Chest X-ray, AP view. Patient: 63 years old, sex M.
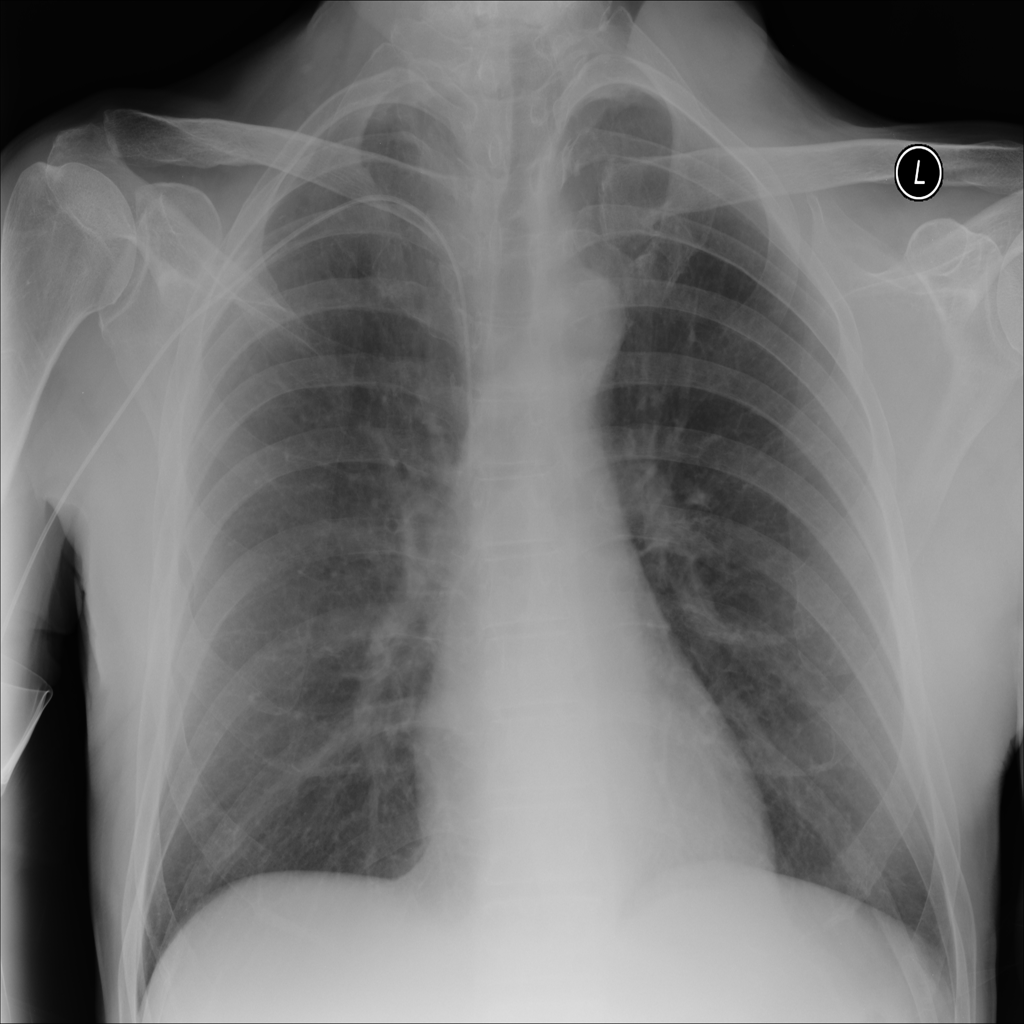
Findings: No Finding